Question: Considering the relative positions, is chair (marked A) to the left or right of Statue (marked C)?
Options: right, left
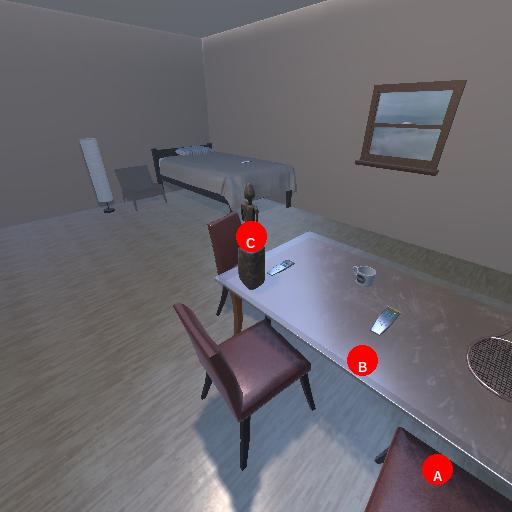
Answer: right